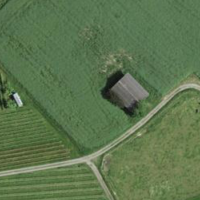
EUNIS habitat code: 52
Species observed at this site:
Streptopelia decaocto
Accipiter nisus